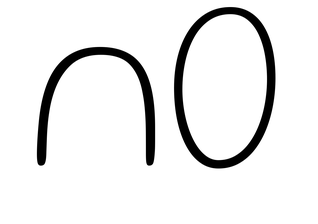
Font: Gluten_Thin